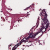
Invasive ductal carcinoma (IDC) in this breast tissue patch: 0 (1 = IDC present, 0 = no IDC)